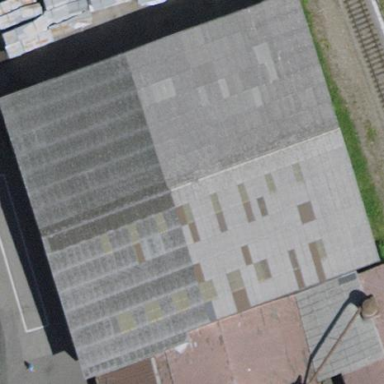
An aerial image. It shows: Warehouse.